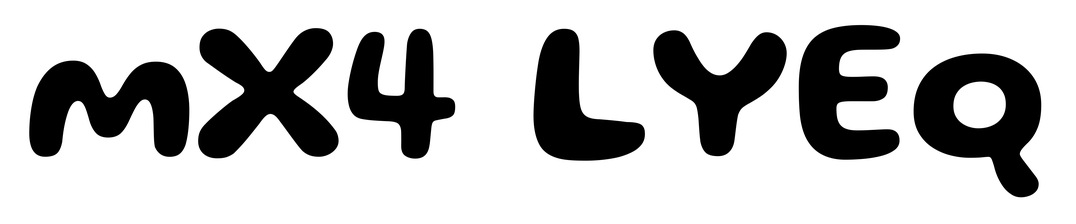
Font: Gluten_SemiBold